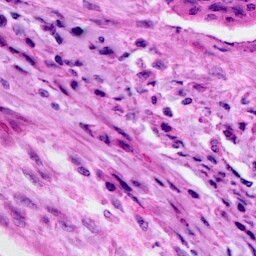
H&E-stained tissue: Cervix